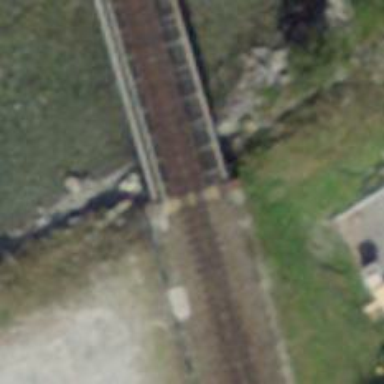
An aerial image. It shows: Narrow-gauge railway bridge with electrified tracks and single track passing over it.